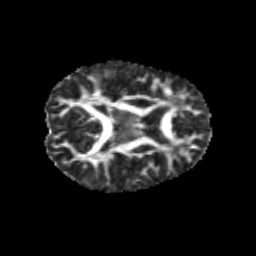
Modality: FA
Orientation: axial
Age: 11
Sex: male
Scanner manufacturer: siemens
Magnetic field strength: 3 T
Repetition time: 3.8 s
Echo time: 0.07 s